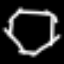
Label: octagon